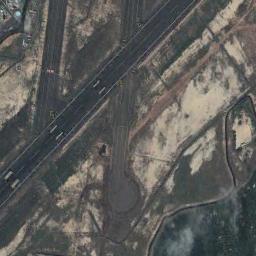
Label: runway